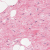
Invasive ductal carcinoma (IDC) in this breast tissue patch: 0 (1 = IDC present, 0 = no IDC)